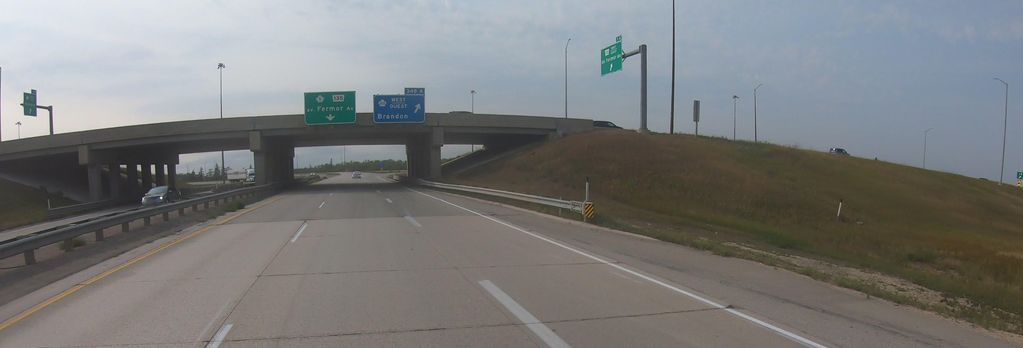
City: winnipeg